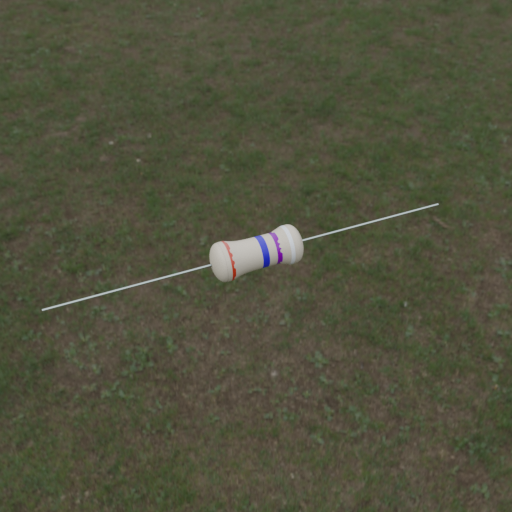
Resistor colour bands (in order): red, blue, violet, white